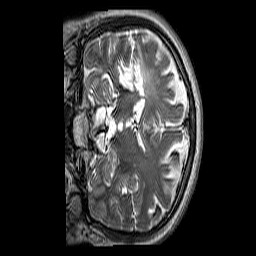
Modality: T2w
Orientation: coronal
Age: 56
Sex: male
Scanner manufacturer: siemens
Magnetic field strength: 3 T
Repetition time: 3.2 s
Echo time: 0.213 s